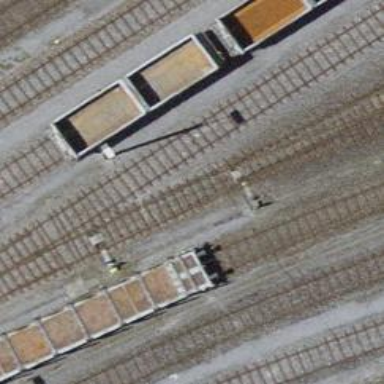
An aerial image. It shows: Railway yard with electrified tracks and single track.